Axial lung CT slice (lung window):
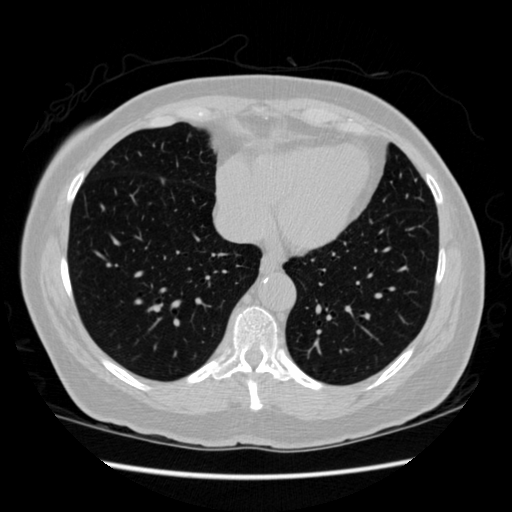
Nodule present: no